Interaction volume radius: 10 \u00c5
Interaction volume height: 25 \u00c5
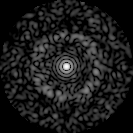
Disorder parameter: 0.849